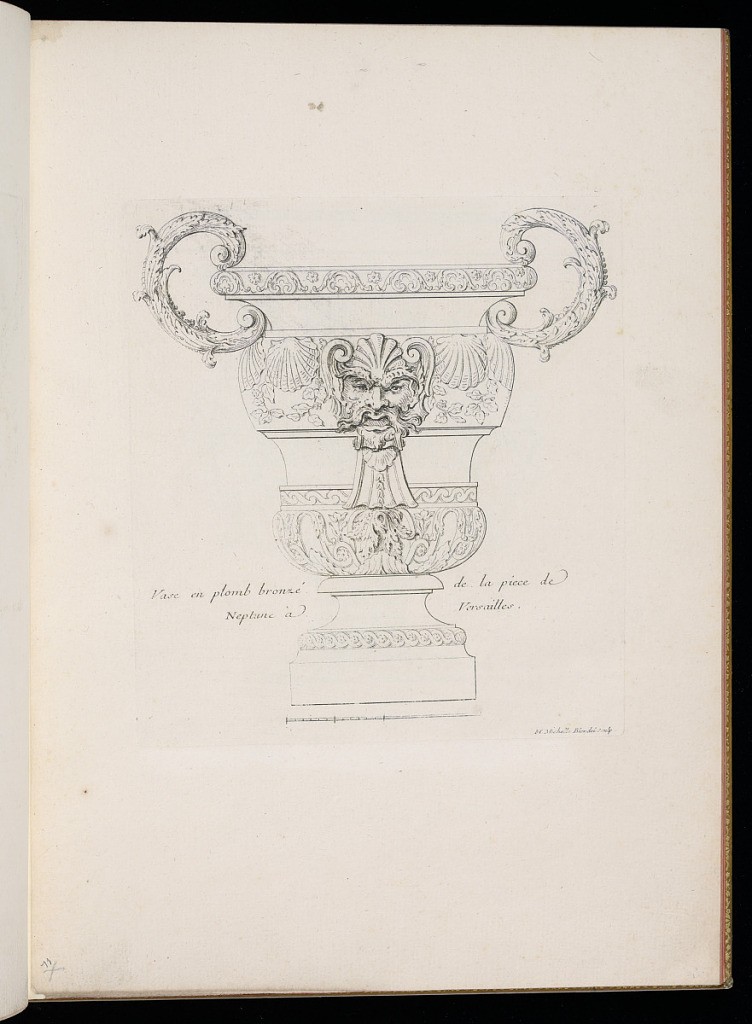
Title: Vase en plomb bronzé de la piece de Neptune à Versailles
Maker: Marie Michelle Blondel, French, active mid 18th century
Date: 1744–56
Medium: Etching on laid paper
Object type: Print
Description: Design for a vase from Neptune's Fountain at Versailles. The vase is decorated with acanthus leaves, foliage, flowers, wave, and shell ornament with a central open-mouthed mascaron and two handles. The description is lettered on either side of the foot, with a scale below. The plate is signed.